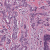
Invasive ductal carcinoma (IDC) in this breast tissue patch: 1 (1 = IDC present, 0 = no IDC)